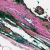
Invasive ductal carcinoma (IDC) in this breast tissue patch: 0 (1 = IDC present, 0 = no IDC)